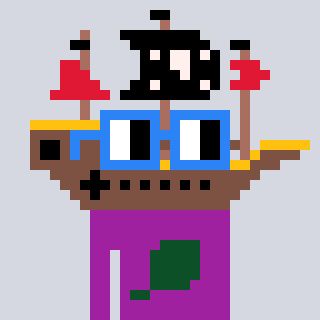
a pixel art character with square blue glasses, a pirateship-shaped head and a magenta-colored body on a cool background